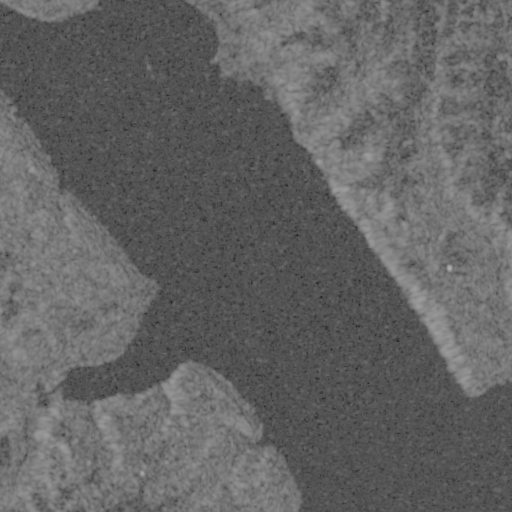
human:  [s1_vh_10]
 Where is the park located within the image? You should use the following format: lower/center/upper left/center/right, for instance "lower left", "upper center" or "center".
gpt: The park is located in the lower left of the image.
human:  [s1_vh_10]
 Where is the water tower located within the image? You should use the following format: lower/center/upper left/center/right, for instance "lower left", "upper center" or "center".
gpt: The water tower is located in the lower left of the image.
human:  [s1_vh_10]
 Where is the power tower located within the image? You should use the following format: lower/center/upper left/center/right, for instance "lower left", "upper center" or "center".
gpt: There is no power tower in the image.

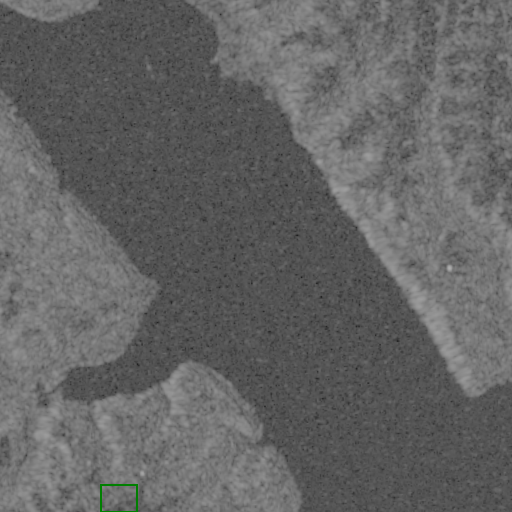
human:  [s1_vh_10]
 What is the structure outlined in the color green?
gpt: The structure outlined in green is a park.
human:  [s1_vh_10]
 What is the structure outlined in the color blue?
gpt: There is no blue outline.